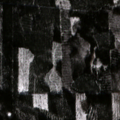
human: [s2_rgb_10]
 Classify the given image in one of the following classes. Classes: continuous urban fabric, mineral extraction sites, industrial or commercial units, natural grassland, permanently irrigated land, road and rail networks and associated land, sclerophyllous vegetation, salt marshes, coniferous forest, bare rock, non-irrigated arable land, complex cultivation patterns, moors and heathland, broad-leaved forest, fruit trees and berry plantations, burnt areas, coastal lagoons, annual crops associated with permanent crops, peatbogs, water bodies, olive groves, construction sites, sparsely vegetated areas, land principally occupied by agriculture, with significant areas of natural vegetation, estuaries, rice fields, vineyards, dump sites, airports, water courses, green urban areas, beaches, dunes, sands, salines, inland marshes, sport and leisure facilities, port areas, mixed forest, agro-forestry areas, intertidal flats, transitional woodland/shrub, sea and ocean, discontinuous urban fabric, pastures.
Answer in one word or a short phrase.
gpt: coniferous forest, mixed forest, transitional woodland/shrub